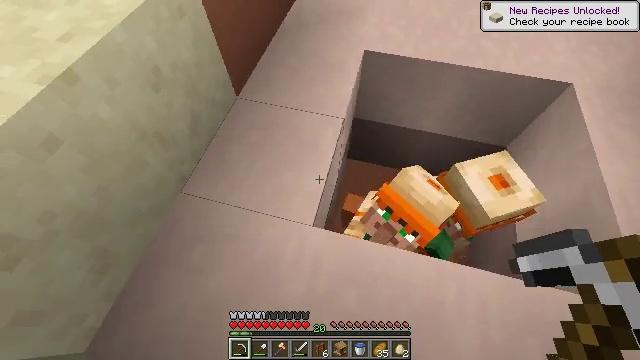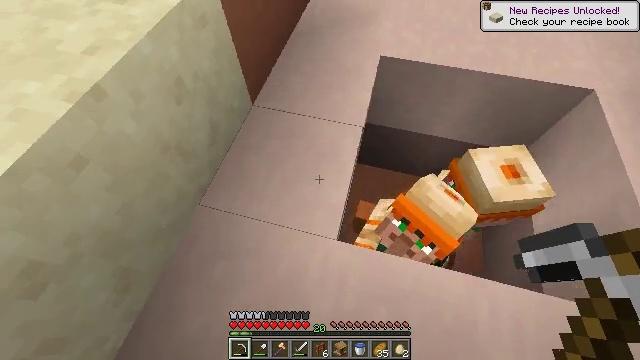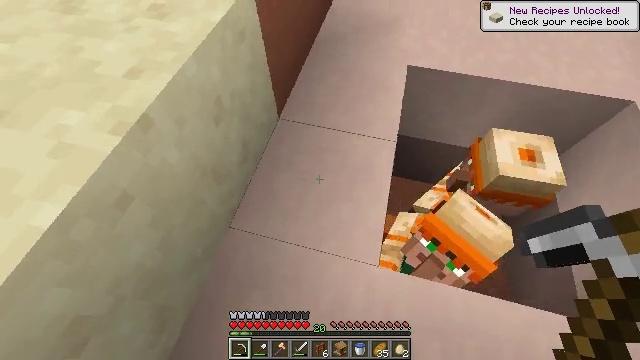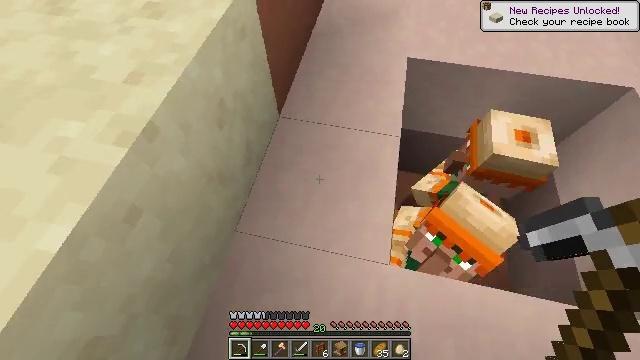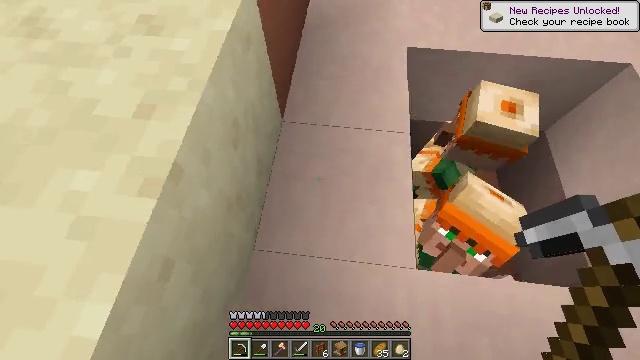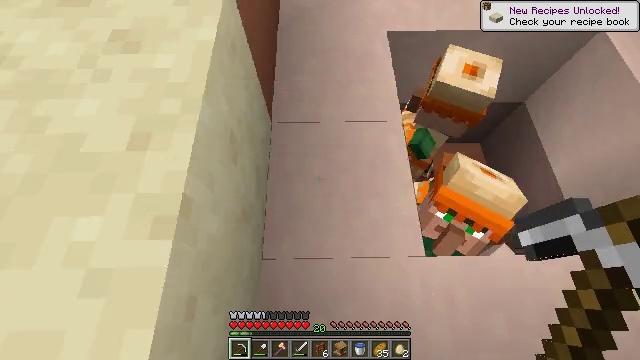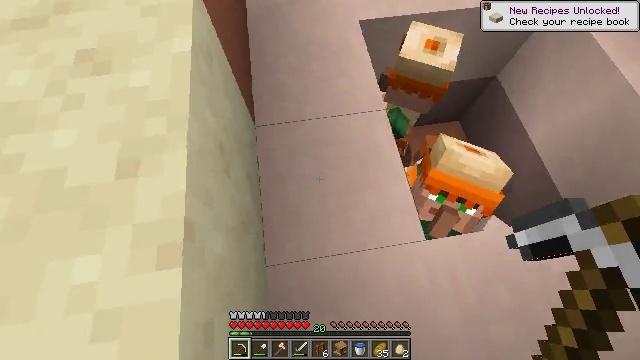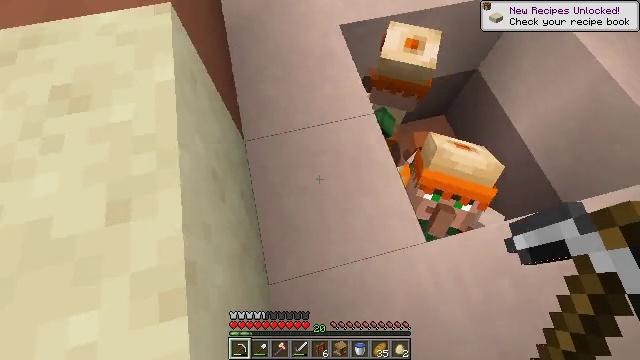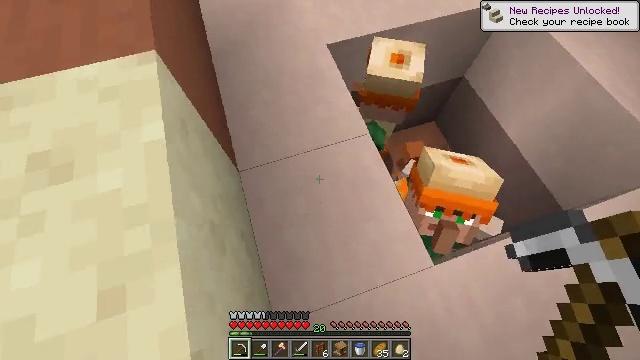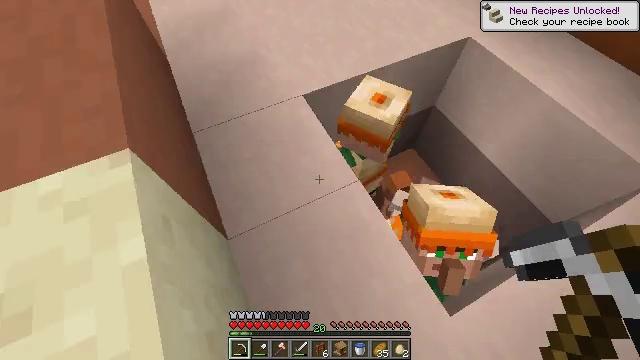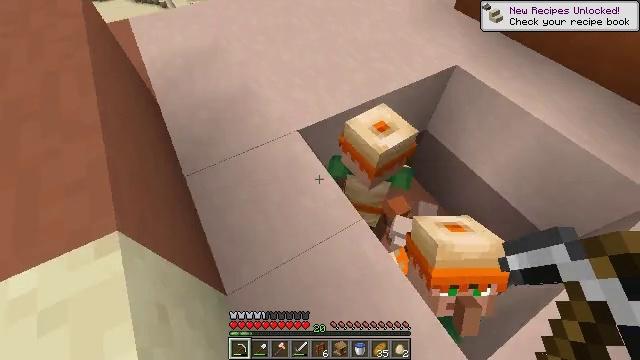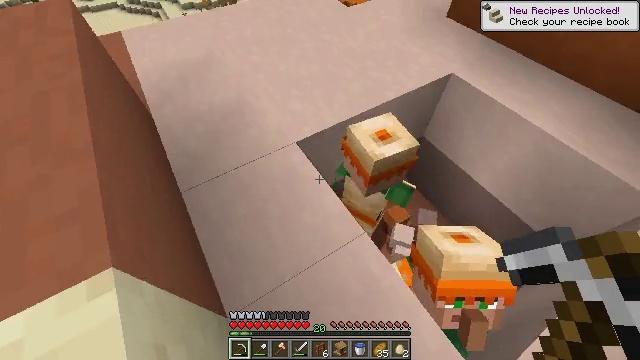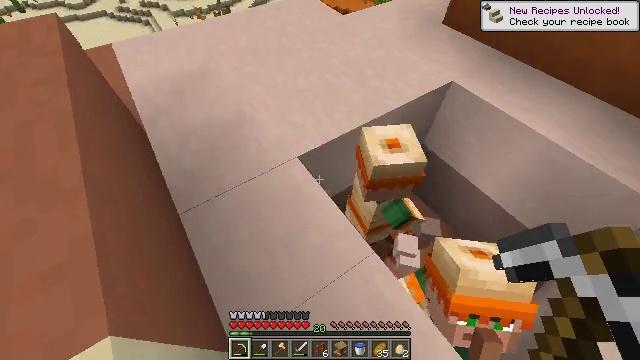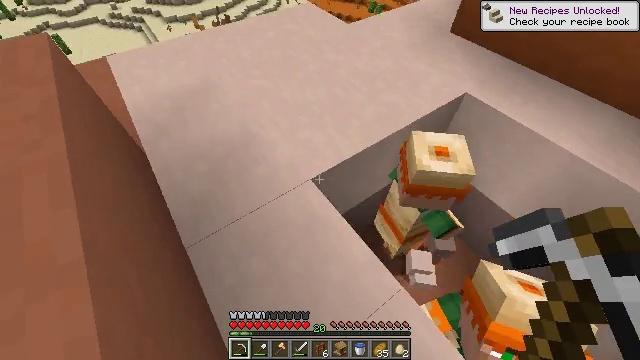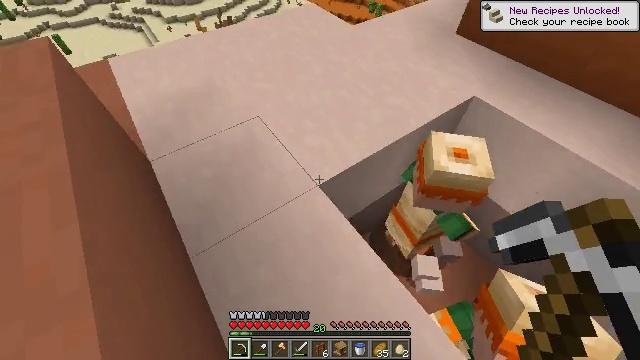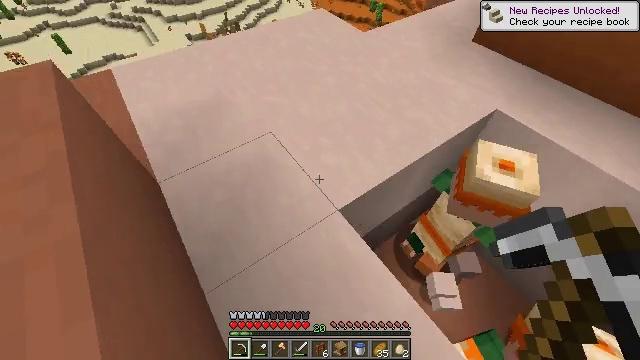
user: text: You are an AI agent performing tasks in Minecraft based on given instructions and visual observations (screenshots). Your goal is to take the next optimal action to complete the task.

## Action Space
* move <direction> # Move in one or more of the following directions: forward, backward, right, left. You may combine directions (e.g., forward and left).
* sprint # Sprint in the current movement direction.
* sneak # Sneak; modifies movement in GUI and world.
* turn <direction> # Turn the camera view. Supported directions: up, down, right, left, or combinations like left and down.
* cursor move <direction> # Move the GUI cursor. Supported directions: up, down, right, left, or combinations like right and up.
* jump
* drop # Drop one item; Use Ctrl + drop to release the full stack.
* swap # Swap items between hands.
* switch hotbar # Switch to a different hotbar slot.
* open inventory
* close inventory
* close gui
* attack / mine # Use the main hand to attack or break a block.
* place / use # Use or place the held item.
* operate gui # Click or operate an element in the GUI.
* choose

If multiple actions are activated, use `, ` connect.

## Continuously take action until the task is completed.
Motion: motion action
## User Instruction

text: Break the white terracotta block.
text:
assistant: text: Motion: move forward and move left
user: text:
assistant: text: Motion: move forward and move left
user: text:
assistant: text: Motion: move forward and move left, turn right and down
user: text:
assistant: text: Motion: turn right and down
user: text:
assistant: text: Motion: turn right and down
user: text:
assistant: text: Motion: turn right and down
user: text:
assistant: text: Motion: move forward and move left, turn right
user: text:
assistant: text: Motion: move forward and move left, turn right and up
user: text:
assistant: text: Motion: move forward and move left, turn right and up
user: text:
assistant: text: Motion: move forward and move left, turn right and up
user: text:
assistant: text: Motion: move forward and move left, turn right and up
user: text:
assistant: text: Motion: move forward and move left, turn right
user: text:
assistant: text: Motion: move forward and move left, turn right
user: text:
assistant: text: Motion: move forward and move left
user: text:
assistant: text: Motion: move forward and move left
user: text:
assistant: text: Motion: move forward and move left
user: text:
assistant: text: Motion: move forward and move left
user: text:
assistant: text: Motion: move forward and move left, turn right and down
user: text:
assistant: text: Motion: move forward and move left, turn right and down
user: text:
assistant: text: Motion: move forward and move left, turn right and down
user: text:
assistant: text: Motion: move forward and move left, turn right and down
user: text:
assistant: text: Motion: turn right
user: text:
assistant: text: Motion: turn right
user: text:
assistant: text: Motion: turn right and up
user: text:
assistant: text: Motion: no_op
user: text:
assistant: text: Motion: no_op
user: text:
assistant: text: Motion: no_op
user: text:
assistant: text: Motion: no_op
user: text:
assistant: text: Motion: turn right and up
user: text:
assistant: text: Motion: move forward, turn right and up